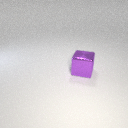
large purple metal cube